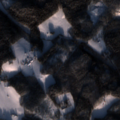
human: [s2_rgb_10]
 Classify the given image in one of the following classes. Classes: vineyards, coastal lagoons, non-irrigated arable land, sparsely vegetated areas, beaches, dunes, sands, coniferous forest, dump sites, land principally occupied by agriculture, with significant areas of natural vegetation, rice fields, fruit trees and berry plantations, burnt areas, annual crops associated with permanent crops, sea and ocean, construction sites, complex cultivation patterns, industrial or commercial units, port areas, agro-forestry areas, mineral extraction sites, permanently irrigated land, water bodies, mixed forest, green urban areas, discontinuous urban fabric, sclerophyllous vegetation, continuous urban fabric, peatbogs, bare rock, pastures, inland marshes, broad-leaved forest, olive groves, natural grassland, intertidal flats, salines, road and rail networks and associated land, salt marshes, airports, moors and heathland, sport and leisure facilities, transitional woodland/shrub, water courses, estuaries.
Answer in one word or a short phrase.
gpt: non-irrigated arable land, coniferous forest, mixed forest, water bodies